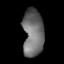
Tissue: lung
Cell type: Epithelial cells
Senescence score: 0.0856
Nuclear area (px): 965
Mean DAPI intensity: 110.335